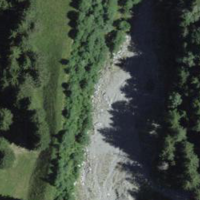
EUNIS habitat code: 50
Species observed at this site:
Melitaea diamina